Question: I noticed this because for some words it returned the wrong etymology. So I noticed that the query returns many results instead of one. the table has about 60000 entries.
so here is my mysql query:
'''
conMySQL.ConnectionString = "Provider=MSDASQL; DRIVER={MySQL ODBC 3.51 Driver};SERVER=" & MYSQLserverIP & ";Port=" & MYSQLserverPort & ";DATABASE=" & MYSQLserverDB & ";UID=" & MYSQLserverUser & ";PASSWORD=" & MYSQLserverPass & ";OPTION=3;Connect Timeout=1;"
conMySQL.Open
If conMySQL.State = 1 Then
recMySQL.Open "SELECT * FROM tEtymology WHERE sLemma='" & sLemma & "'", conMySQL, adOpenStatic, adLockReadOnly
If Not (recMySQL.EOF And recMySQL.BOF) Then
recMySQL.MoveFirst
strReturn = sLemma & "<br>" & recMySQL.Fields("id").Value & "#" & recMySQL.Fields("sLemma").Value & "#" & recMySQL.Fields("sEtymology").Value
recMySQL.MoveNext
strReturn = strReturn & "<br>" & recMySQL.Fields("id").Value & "#" & recMySQL.Fields("sLemma").Value & "#" & recMySQL.Fields("sEtymology").Value
End If
End If
'''
for example, for the Lemma "mpota" the result is:
'''
mpota
34288#mpota#[<msn. mpota < gall. botte]
38505#opote#[<arkh. opotan, me epidrase tou ote]
'''
this happens for many words, not only for the one you see here. I tried removing the index in the sLemma field ( thought that the indexed entry is a hashed value and due to collision it becomes the same ), but no change. I also tried changing the collation of the sLemma column but nothing changed.
so what i understand from this is that for mysql mpota=mpota and mpota=opote which doesn't make any sense. There is only one entry "mpota" in the sLemma column.
Any ideas ?
: here is how the entries look in phpmyadmin

you may think it's the same entry ( the red ones with the IDs mentioned here ) but if you zoom the image you will see they are different letters ( first and last letter ).
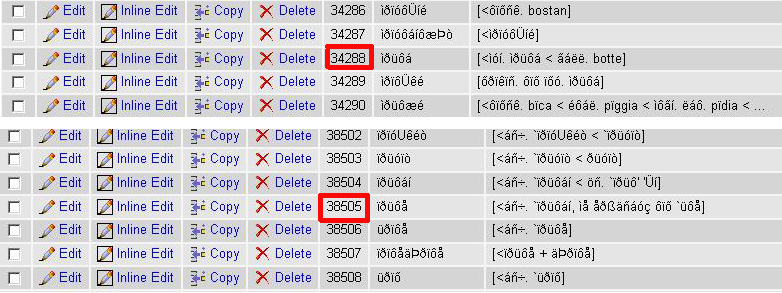
Answer: From the comments and testing, almost certainly a character encoding issue. Not sure which character set you are currently using but you could try something like 'greek' (ISO 8859-7 Greek) - other possibilities here: <URL>
Some character charts for each character set here: <URL>
There is also some stuff to note about setting the character set being used by your connection (not just the actual server) if changing the character set on the db doesn't solve it. Hope that helps!
EDIT
Apparently you can use the command
'''
show variables like 'char%';
'''
to see all your current character set encodings. I came across this blog on the topic which is not exactly the same, but quite interesting: <URL>